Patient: sex M, age 75
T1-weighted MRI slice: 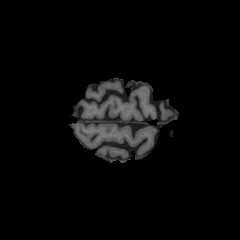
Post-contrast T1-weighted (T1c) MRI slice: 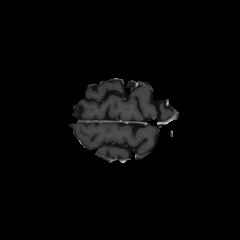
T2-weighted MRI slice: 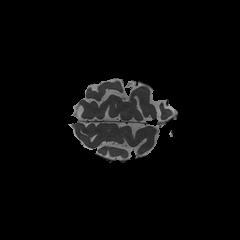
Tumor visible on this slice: no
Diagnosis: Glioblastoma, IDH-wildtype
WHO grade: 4